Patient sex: M
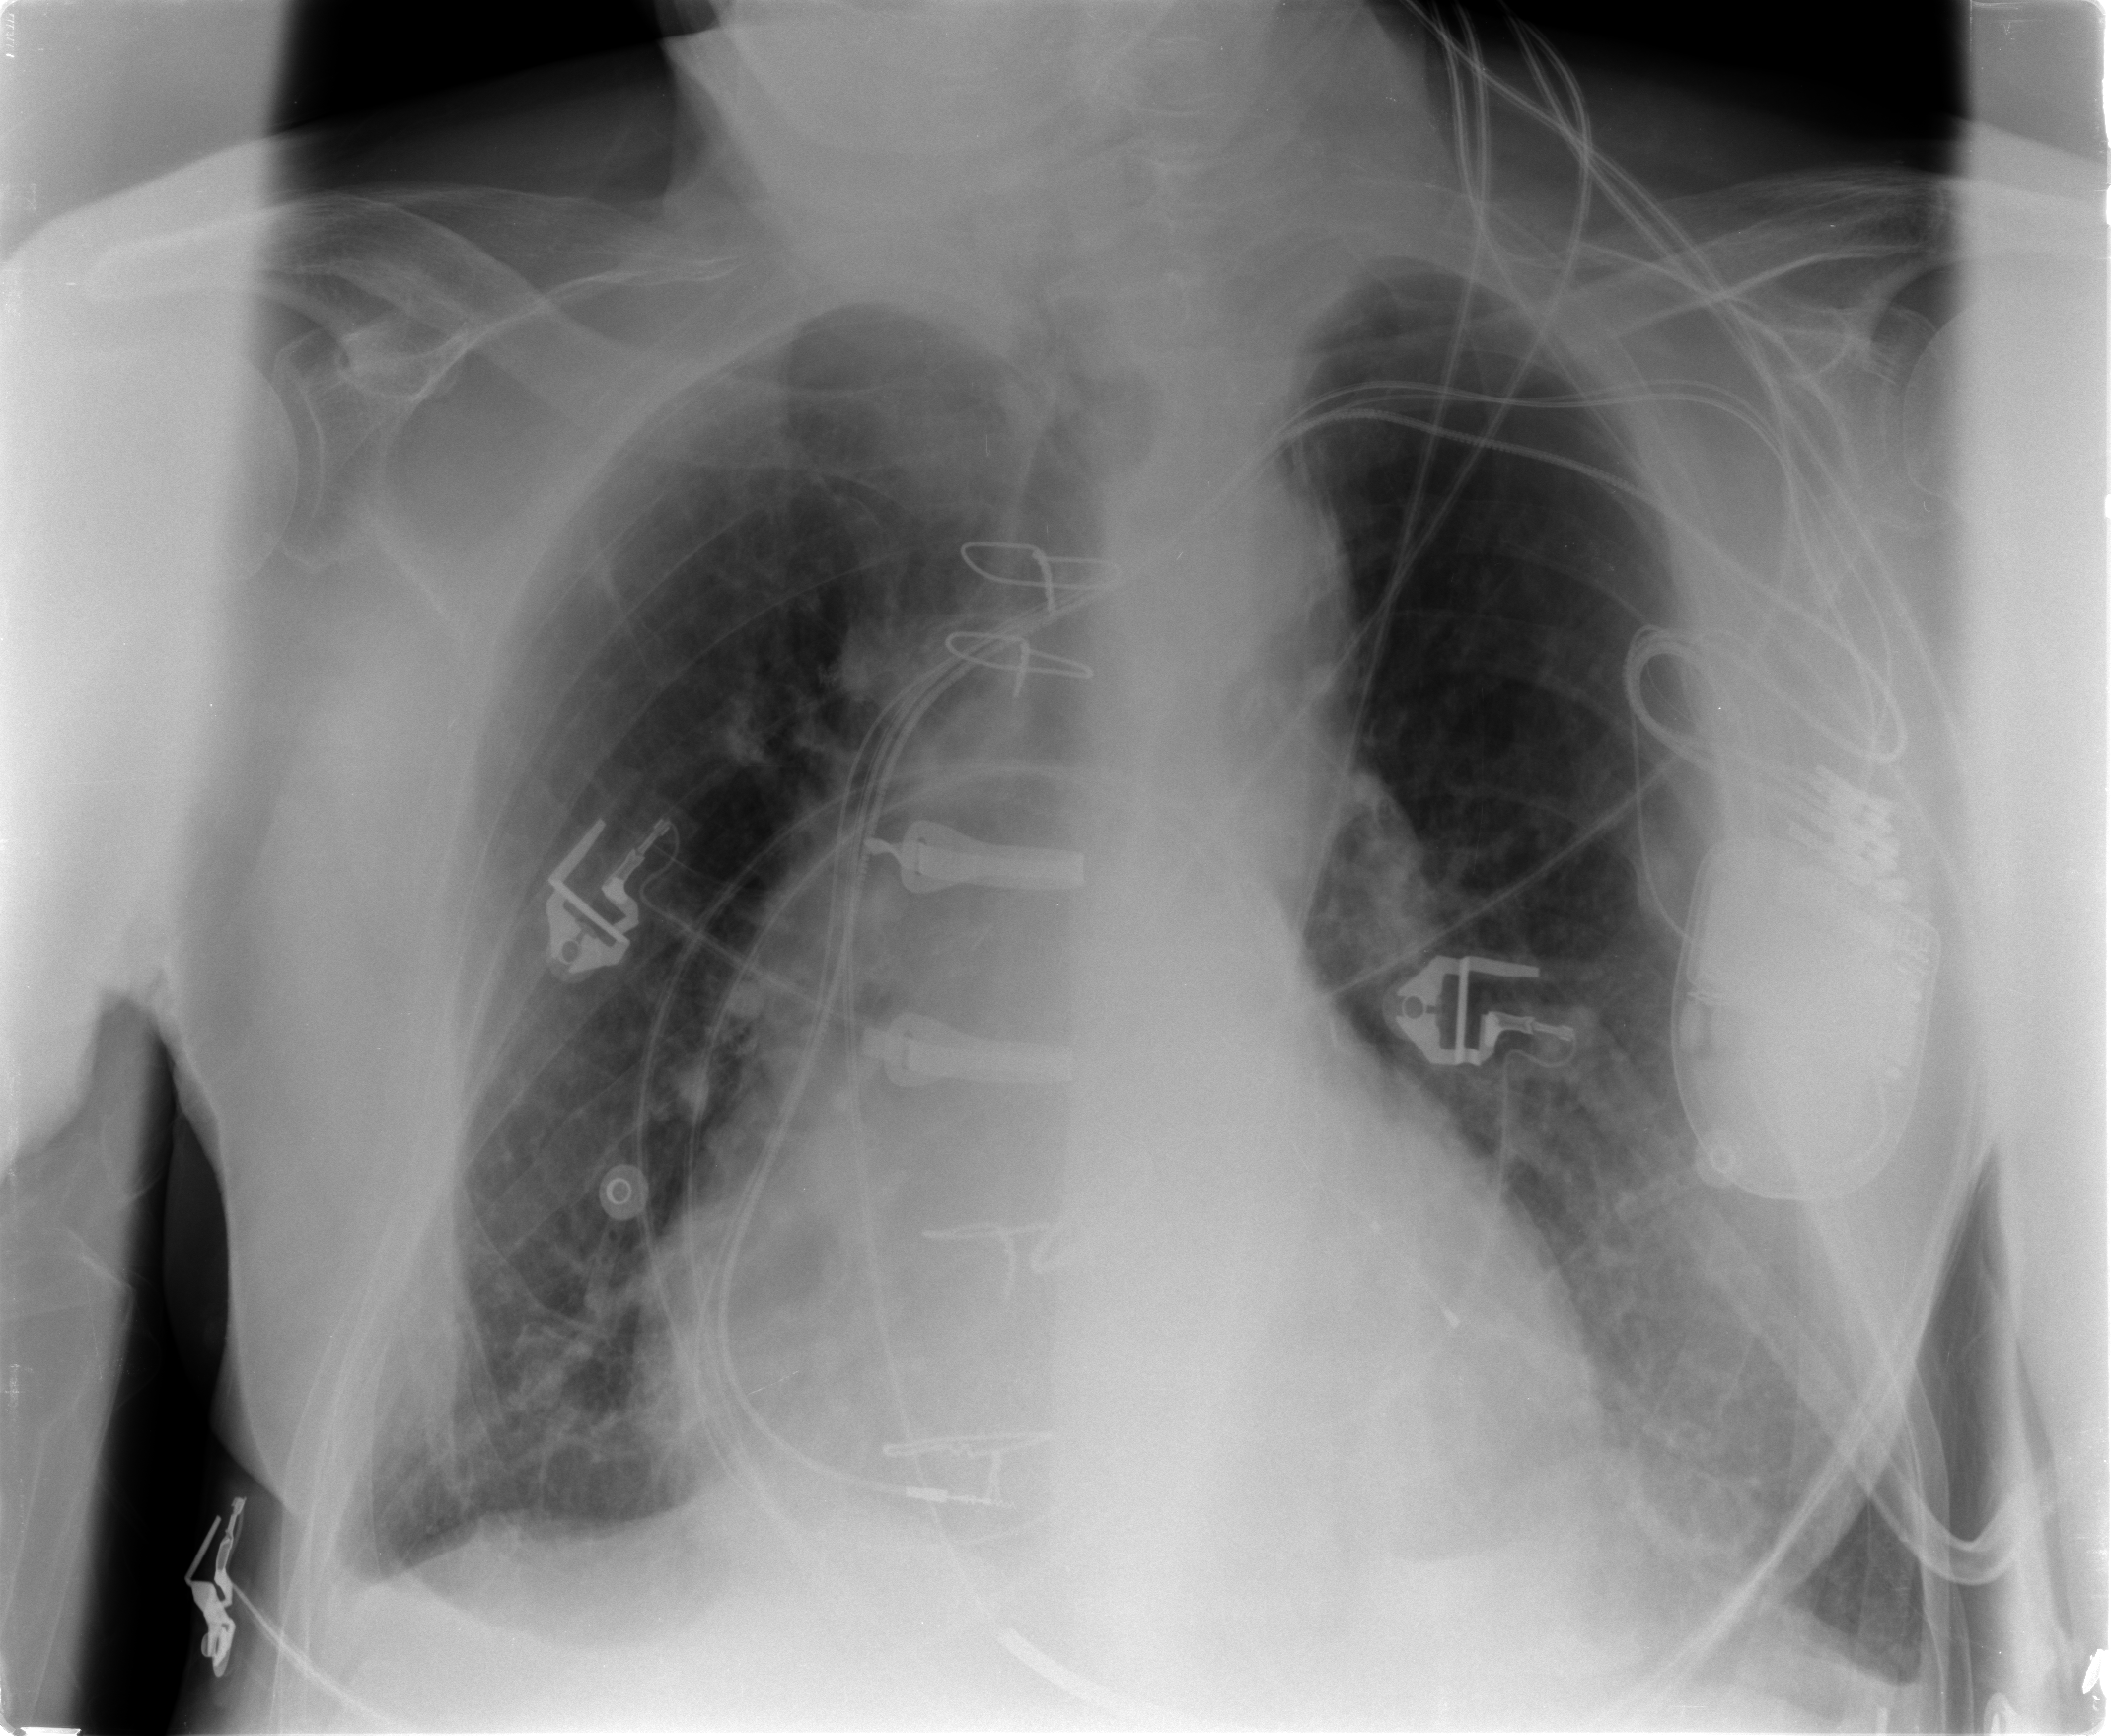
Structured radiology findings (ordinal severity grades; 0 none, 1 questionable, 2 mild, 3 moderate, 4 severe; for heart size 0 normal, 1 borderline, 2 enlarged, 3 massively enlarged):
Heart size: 2
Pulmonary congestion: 0
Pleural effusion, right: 2
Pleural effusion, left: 2
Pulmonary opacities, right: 2
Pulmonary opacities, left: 2
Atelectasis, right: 2
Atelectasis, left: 2